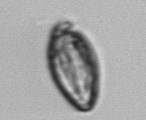
Label: Katodinium_or_Torodinium